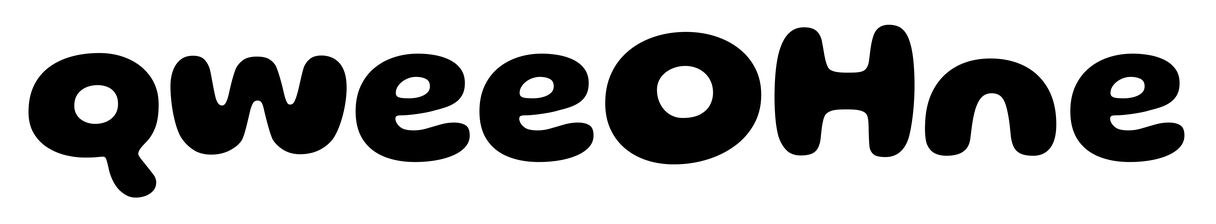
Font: Gluten_Bold